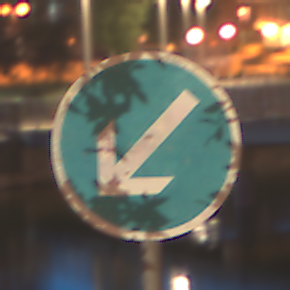
Verkehrszeichen: VorgeschriebeneVorbeifahrtLinks
Umgebung: Outdoor, Urban
Tageszeit: Night
Wetter: PartlyCloudy
Licht: Artificial
Jahreszeit: NotSpecified
Kontrast: HighContrast